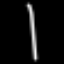
Label: line